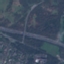
Land use / land cover class: Highway